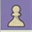
Piece: wP